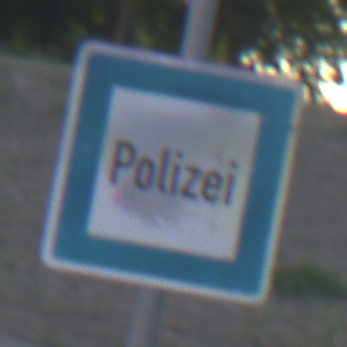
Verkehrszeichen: Polizei
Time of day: SunriseSunset
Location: Outdoor (Urban)
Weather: Clear
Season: NotSpecified
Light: Natural